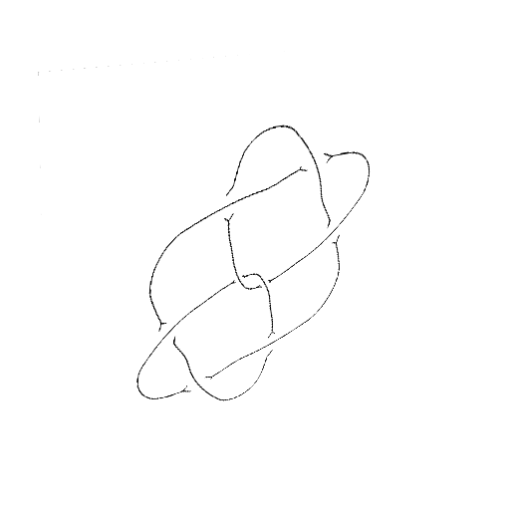
Crossing number: 8